Question: Is there any way I can get rid of those "sftp" labels from the tabs? It's taking up tons of horizontal space and serves me no purpose.

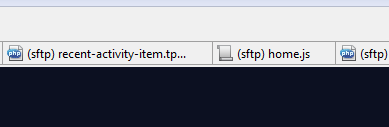
Answer: Use a project and link it with your FTP :)